【题型】填空题　【知识点】平面几何　【难度】easy
如图是某品牌太阳能热水器的实物图和横断面示意图。已知真空集热管 \(AB\) 与支架 \(CD\) 所在直线相交于水箱横断面 \(\odot O\) 的圆心，支架 \(CD\) 与水平面 \(AE\) 垂直，\(AB = 150\,\text{cm}\)，\(\angle BAC = 30^\circ\)，另一根辅助支架 \(DE = 76\,\text{cm}\)，\(\angle CED = 60^\circ\)。求水箱半径 \(OD\) 的长度 \underline{\quad\quad}\(\text{cm}\)。（结果精确到 0.1，参考数据：\(\sqrt{2} \approx 1.41\)，\(\sqrt{3} \approx 1.73\)）

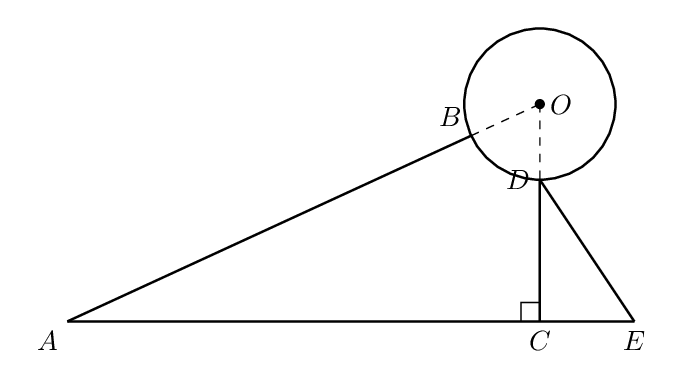
【解答】
【答案】18.5
【解析】解：\(\because CD \perp AE\)，
\(\therefore \triangle DCE\)、\(\triangle ACO\) 是直角三角形，
在 \(\text{Rt}\triangle DCE\) 中，\(DE = 76\,\text{cm}\)，\(\angle CED = 60^\circ\)，
\[
\therefore CD = DE \cdot \sin 60^\circ = 76 \times \frac{\sqrt{3}}{2} = 38\sqrt{3}\,\text{cm},
\]
设 \(OD = x\,\text{cm}\)，则 \(OB = x\,\text{cm}\)，
\[
\therefore AO = AB + BO = (150 + x)\,\text{cm},\ OC = CD + DO = (38\sqrt{3} + x)\,\text{cm},
\]
在 \(\text{Rt}\triangle ACO\) 中，\(\angle BAC = 30^\circ\)，
\[
\therefore \frac{CO}{AO} = \frac{38\sqrt{3} + x}{150 + x} = \frac{1}{2},
\]
解得：\(x = 150 - 76\sqrt{3} \approx 18.5\,\text{cm}\)，
即 \(OD\) 的长为 \(18.5\,\text{cm}\)，
故答案为：18.5。